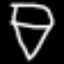
Label: diamond